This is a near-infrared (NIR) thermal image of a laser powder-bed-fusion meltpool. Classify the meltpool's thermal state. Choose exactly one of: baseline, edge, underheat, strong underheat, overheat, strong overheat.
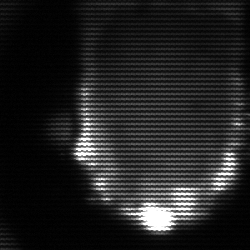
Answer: baseline